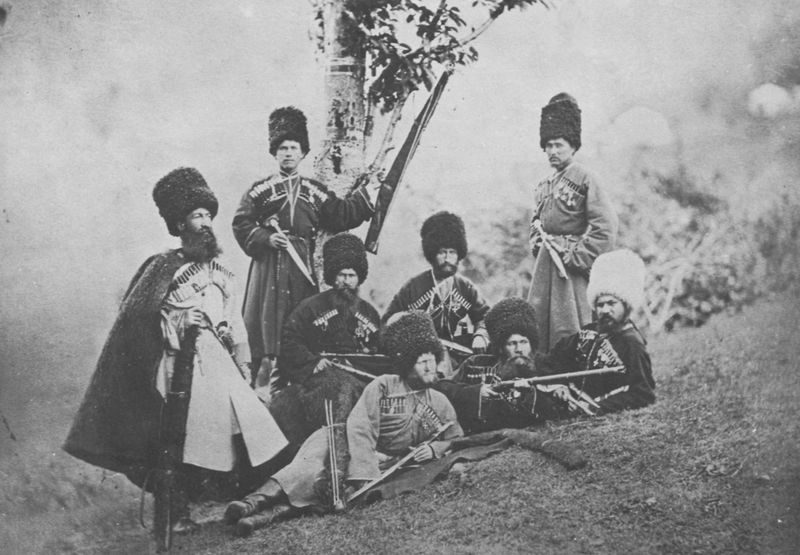
Titel: Kosaken des russischen Heers im Kaukasus
Künstler: Russischer Photograph
Standort: London
Institution: John Vere Brown
Schlagwörter: baum, himmel, laub, schatten, weiß, grau, licht, männer, schwarz, wiese, bärte, stehen, ast, birke, hügel, mantel, liegen, ruhen, hang, dunst, lehnen, soldaten, foto, fotografie, photographie, posen, säbel, uniform, waffen, orden, stiefel, gruppenbild, dolch, gurt, fellmütze, gewehre, fellmützen, russen, acht, husaren, kosaken, kossaken, asr, russischer fotograf, hussaren, patronengurte, pelzmützen, ataman, bärenmütze